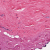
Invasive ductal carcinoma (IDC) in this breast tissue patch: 0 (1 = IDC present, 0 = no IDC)